Question: I need some help figuring out a solution to a z-index problem with ie7. Works fine in firefox.
I've read other posts, but for some reason the suggestions that worked for them are not working for me. I'm hoping someone can look at my code and point out where the problem is.
See the image below. please excuse the blurr...client doesn't want info displayed.
The top section (grey) is a "div" with 2 ul's in it, one for the bullet text, one fir the image thumbnails. The bottom section is identical to the top, only its colored white.
In the top section I have 3 images, when "hovered" over with mouse display a larger image. As you can see, the larger image is behind the next section (white) images and it should be on top of it.
I'm assuming the problem is somewhere in the jquery z-index, but I really don't know.
How can I fix this? Thanks for your help.

HTML:
'''
<body>
<div style="position:relative;width:1000px;">
<!-- Main Content -->
<h2 class="h2_pad_me">Feature Details</h2>
<div class="light pad_me">
<h3>asdf</h3>
<p>asdf</p>
<ul>
<li>asdf</li>
<li>asdf</li>
<li>asdf</li>
</ul>
<h4>asdf:</h4>
<div>
<ul class="thumb_standard">
<li><img src="asdf.jpg" alt="asdf"/></li>
<li><img src="asdf.jpg" alt="asdf"/></li>
<li><img src="asdf.jpg" alt="asdf"/></li>
</ul>
</div>
<div class="clear_both"></div>
</div>
<div class="light pad_me">
<h3>asdf</h3>
<p>asdf</p>
<ul>
<li>asdf</li>
<li>asdf</li>
<li>asdf</li>
</ul>
<h4>asdf:</h4>
<div>
<ul class="thumb_standard">
<li><img src="asdf.jpg" alt="asdf"/></li>
<li><img src="asdf.jpg" alt="asdf"/></li>
<li><img src="asdf.jpg" alt="asdf"/></li>
</ul>
</div>
<div class="clear_both"></div>
</div>
</div>
</body>
'''
CSS:
'''
<style>
ul.thumb_standard {
/*float: left;*/
list-style: none;
margin: auto;
padding: 10px;
width: 900px;
position:relative;
}
ul.thumb_standard li {
margin: 0;
padding: 5px;
float: left;
width: 210px;
height: 110px;
position: relative;
z-index:-1
}
ul.thumb_standard li img {
position: relative;
width: 200px;
height: 100px;
-ms-interpolation-mode: bicubic; /* IE Fix for Bicubic Scaling */
}
.clear_both{clear:both;}
.light{ background-color:#FFFFFF;}
.pad_me{padding:5px 15px 0px 15px;}
</style>
'''
Jquery for the animated popup:
'''
<script src="http://code.jquery.com/jquery-1.4.4.min.js" type="text/javascript"></script>
<script type="text/javascript">
$(document).ready(function() {
$("ul.thumb_standard li").hover(function() {
$(this).css({'z-index' : '1000'}); /*Add a higher z-index value so this image stays on top*/
var li = $(this);
var img = li.find('img');
var div = li.closest('div');
// Add hover class and stop animation
li.addClass('hover');
img.stop(); /* Stop animation queue buildup*/
// Find the position relative to the div
var new_width = 700;
var new_height = 500;
var new_left = (div.width() - new_width) / 2;
var new_top = (div.height() - new_height) / 2;
// Find the position relative to the li
var li_offset = li.position();
new_left -= li_offset.left;
new_top -= li_offset.top;
img.animate({
top: '-100%',
left: new_left + 'px',
width: new_width + 'px',
height: new_height + 'px'
}, 200); /* this value of "200" is the speed of how fast/slow this hover animates */
} , function() {
$(this).css({'z-index' : '-1'}); /*set z-index value back*/
var li = $(this);
var img = $(this).find('img');
var div = $(this).parent('div');
// Remove hover class and stop animation
li.removeClass("hover");
img.stop(); /* Stop animation queue buildup*/
var new_width = 210;
var new_height = 110;
img.animate({
top: '0px',
left: '0px',
width: new_width + 'px',
height: new_height + 'px'
}, 400); /* this value of "400" is the speed of how fast/slow this hover animates */
}); //Closes .hover()
}); //Closes .document()
</script>
'''
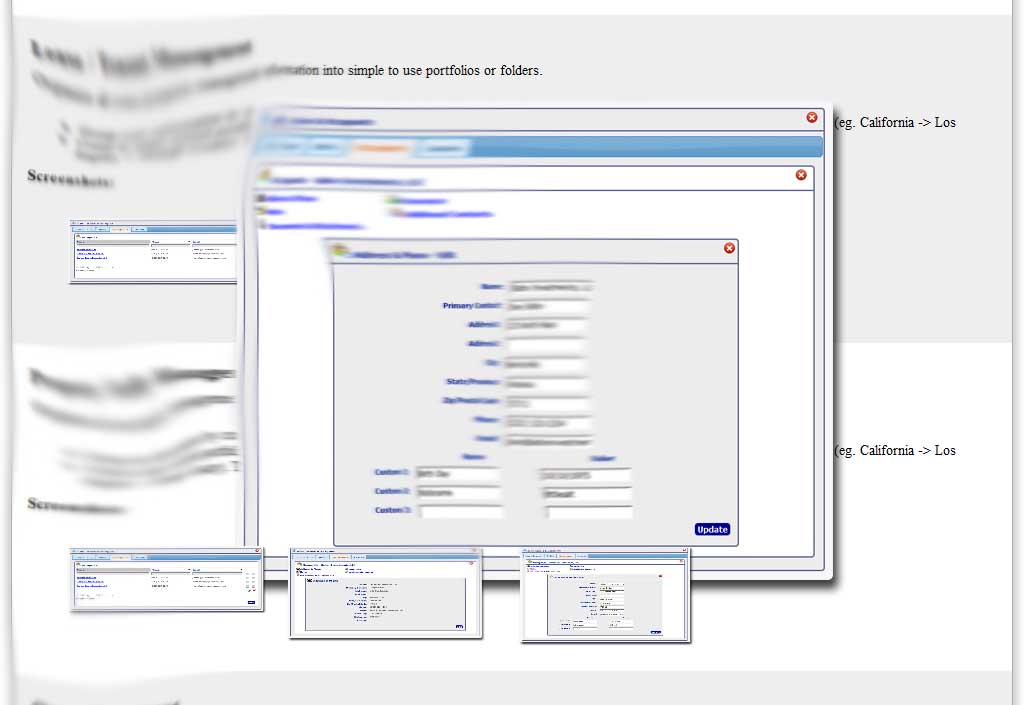
Answer: never could figure this out...had to make the pictures smaller and the problem didn't show up anymore.